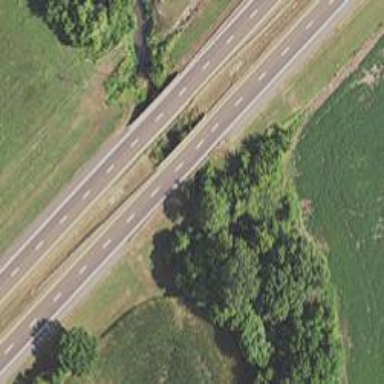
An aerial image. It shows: Asphalt bridge over trunk highway with dual carriageways.